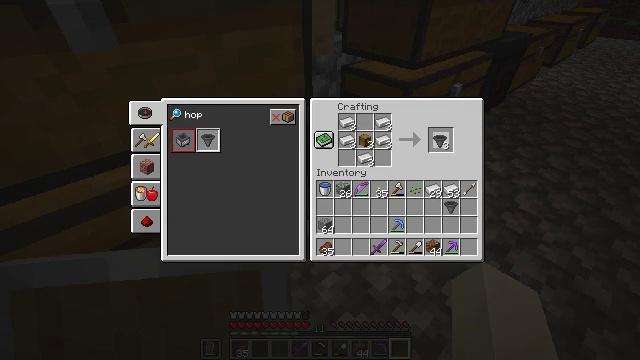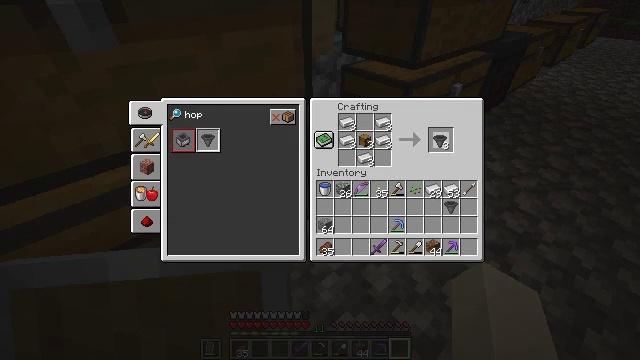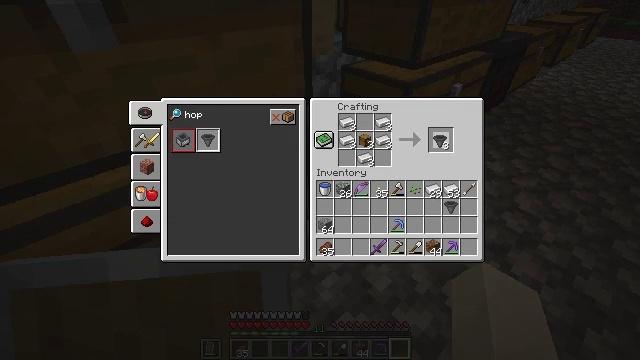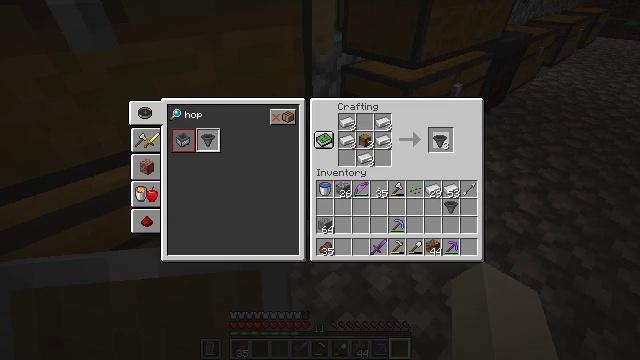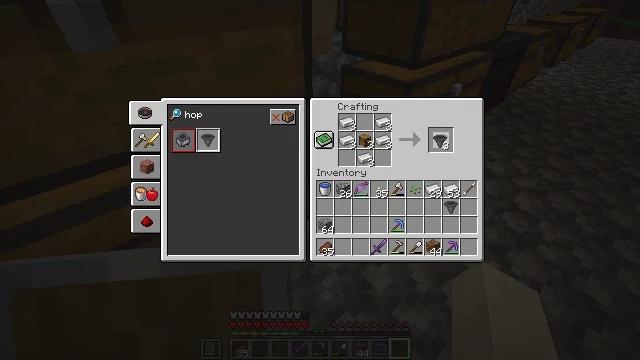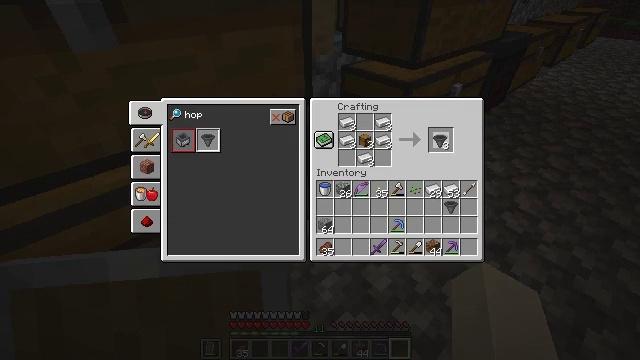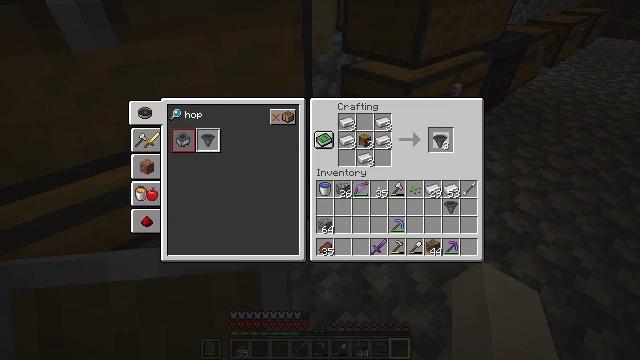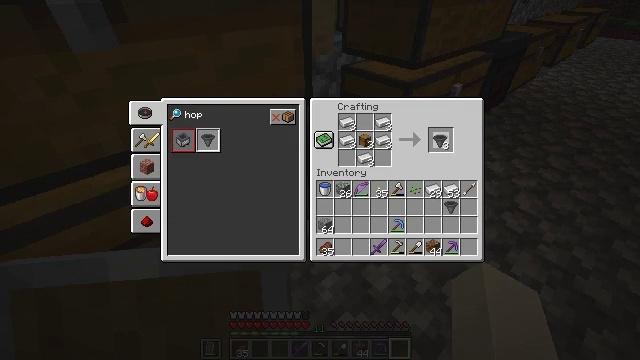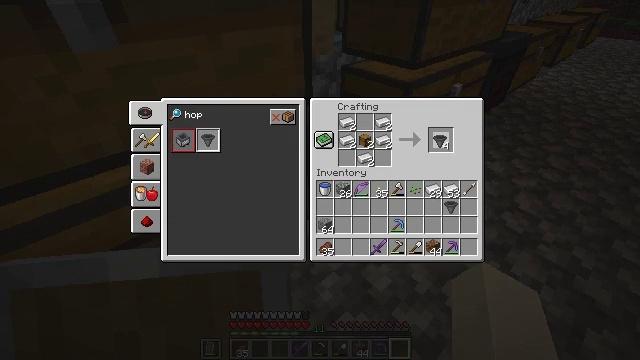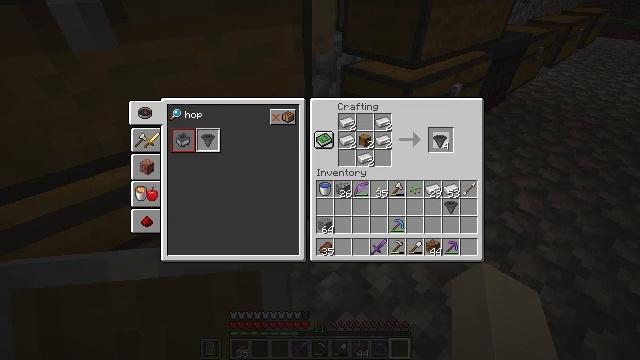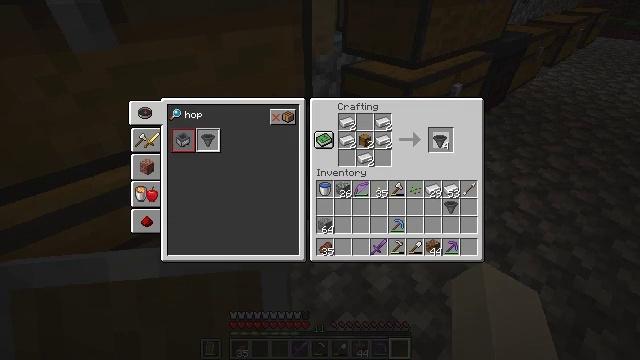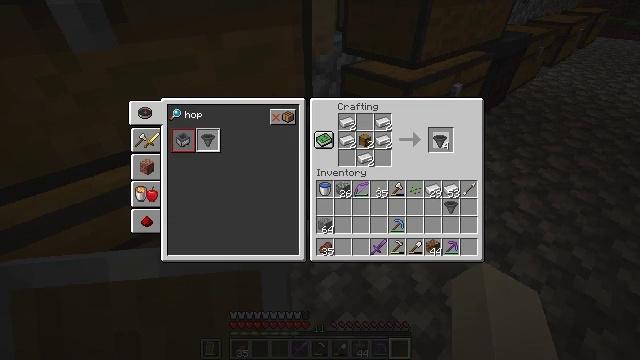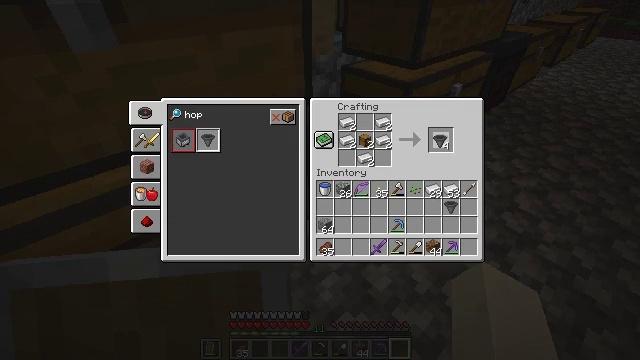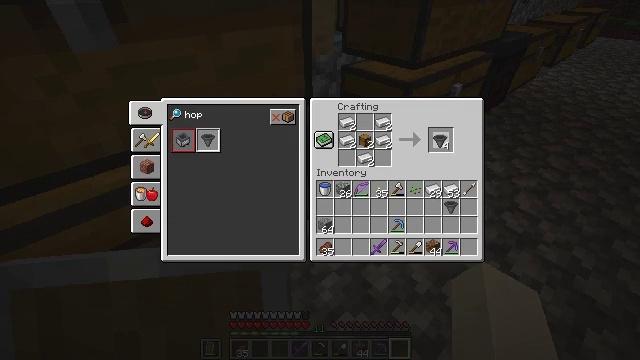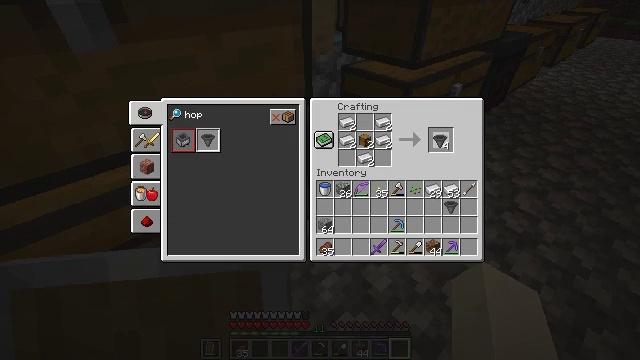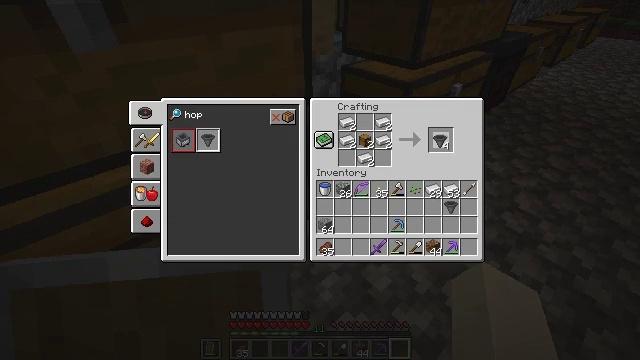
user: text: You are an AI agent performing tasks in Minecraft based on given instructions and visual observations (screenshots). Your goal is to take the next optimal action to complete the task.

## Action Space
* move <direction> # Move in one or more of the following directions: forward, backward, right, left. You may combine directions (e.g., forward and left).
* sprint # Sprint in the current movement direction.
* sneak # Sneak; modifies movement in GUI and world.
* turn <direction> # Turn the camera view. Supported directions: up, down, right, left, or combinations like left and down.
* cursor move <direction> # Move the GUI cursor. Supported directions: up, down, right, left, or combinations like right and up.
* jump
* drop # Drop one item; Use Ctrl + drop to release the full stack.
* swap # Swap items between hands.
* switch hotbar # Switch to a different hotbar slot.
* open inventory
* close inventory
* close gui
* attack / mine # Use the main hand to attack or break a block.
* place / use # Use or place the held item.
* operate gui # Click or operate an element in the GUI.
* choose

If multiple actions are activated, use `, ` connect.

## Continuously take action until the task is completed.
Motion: motion action
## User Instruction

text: Open the crafting table and make a hopper.
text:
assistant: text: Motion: no_op
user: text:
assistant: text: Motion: no_op
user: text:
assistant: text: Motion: no_op
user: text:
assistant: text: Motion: no_op
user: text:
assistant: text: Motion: no_op
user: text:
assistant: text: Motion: attack / mine
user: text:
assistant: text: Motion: attack / mine
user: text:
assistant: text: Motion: no_op
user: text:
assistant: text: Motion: no_op
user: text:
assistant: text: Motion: no_op
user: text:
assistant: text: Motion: no_op
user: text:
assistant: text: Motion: no_op
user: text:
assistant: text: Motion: no_op
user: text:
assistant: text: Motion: no_op
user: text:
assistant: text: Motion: no_op
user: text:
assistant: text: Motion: no_op
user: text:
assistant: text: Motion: no_op
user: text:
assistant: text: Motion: no_op
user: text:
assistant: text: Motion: no_op
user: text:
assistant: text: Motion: no_op
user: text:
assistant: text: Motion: no_op
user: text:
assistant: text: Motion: no_op
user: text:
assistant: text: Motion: no_op
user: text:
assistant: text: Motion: no_op
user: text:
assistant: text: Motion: no_op
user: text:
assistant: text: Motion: no_op
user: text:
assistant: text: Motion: no_op
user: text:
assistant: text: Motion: no_op
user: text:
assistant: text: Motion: no_op
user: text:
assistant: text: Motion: no_op